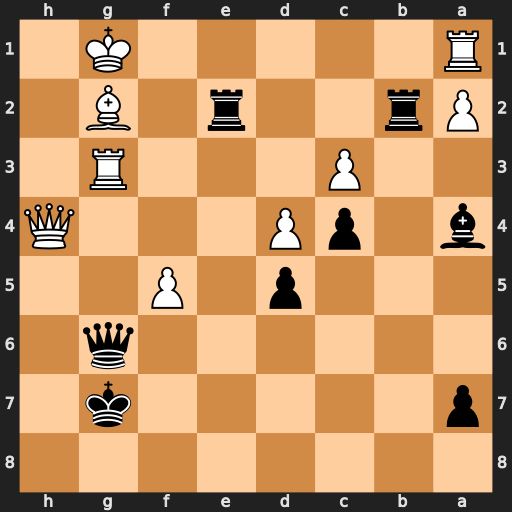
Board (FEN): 8/p5k1/6q1/3p1P2/b1pP3Q/2P3R1/Pr2r1B1/R5K1
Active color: b
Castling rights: -
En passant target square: -
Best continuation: Rxg2+ Kh1 Qxg3